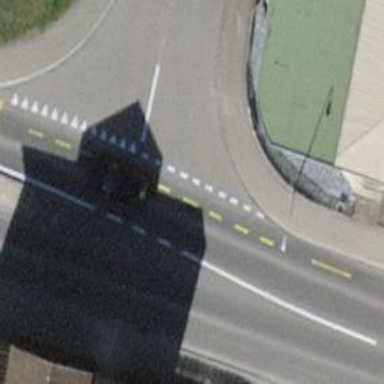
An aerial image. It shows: Residential road with asphalt surface. The road is bordered by asphalt sidewalks on both sides.